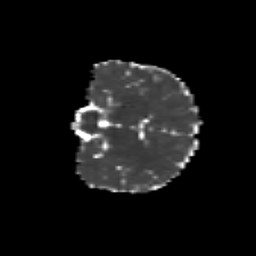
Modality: MD
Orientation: coronal
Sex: male
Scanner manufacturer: siemens
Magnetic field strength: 3 T
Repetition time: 5 s
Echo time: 0.071 s